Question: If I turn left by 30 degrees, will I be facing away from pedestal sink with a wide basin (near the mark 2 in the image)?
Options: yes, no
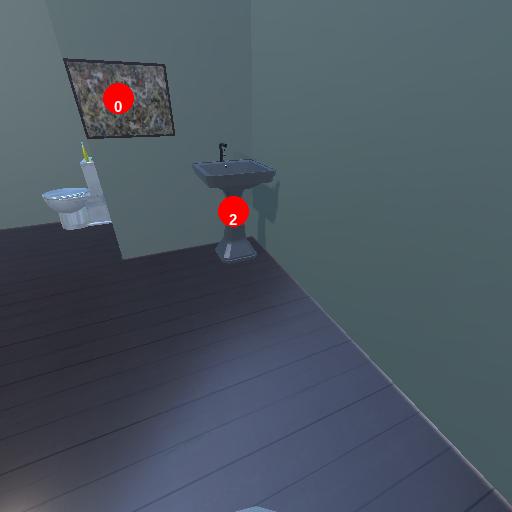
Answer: yes